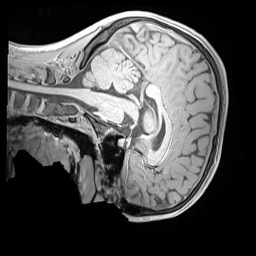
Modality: MP2RAGE
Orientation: sagittal
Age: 10
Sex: male
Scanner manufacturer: siemens
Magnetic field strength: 3 T
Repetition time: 4 s
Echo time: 0.00303 s